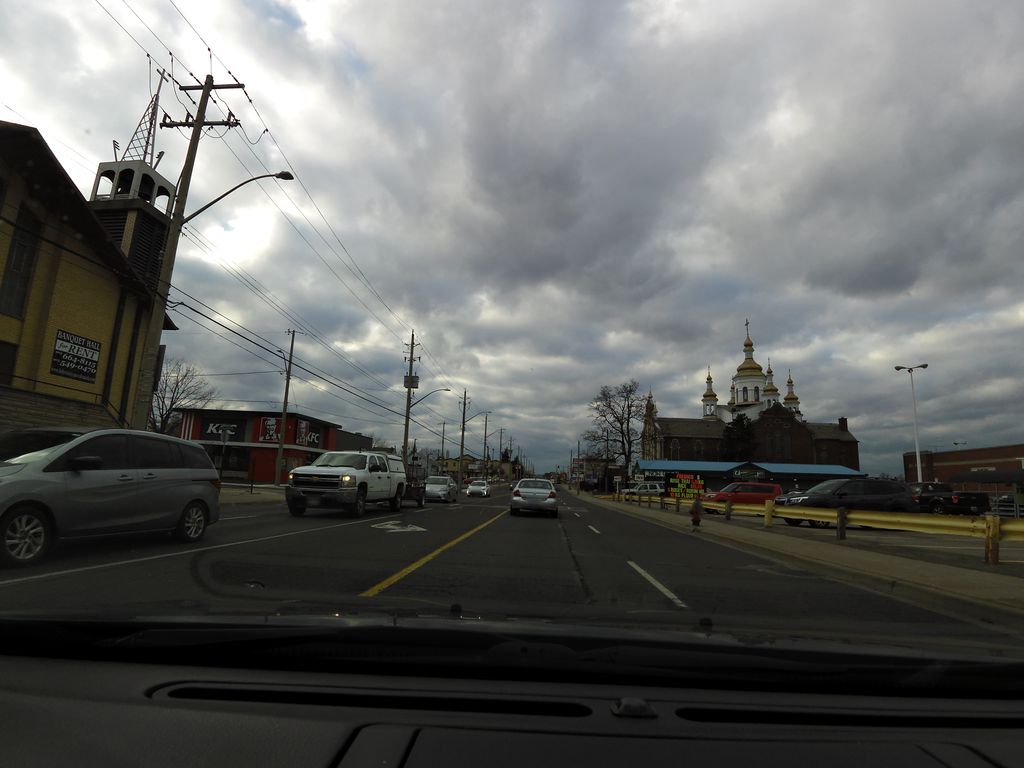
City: hamilton